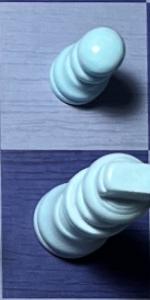
Label: King_White